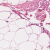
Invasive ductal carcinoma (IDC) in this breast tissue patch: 0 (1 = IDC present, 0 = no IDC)